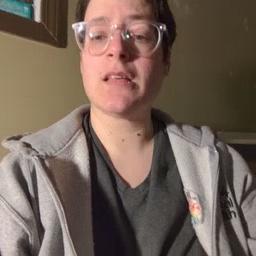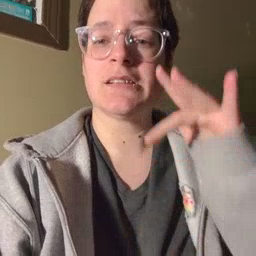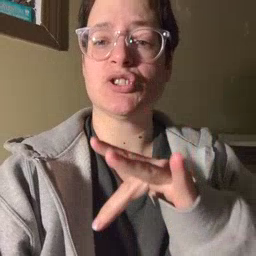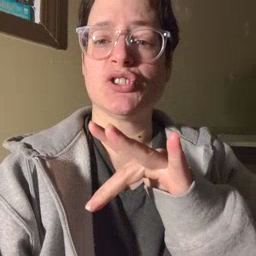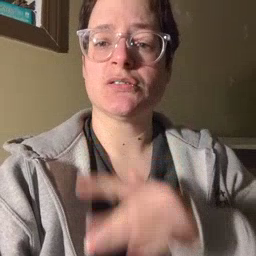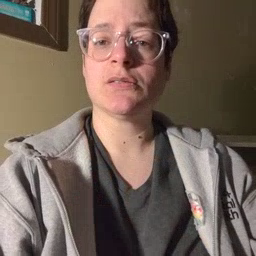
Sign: touch